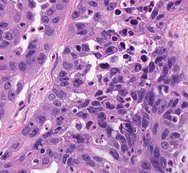
Tumor epithelial tissue: yes
Tumor-associated stroma tissue: yes
Normal tissue: no